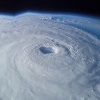
Label: cloud